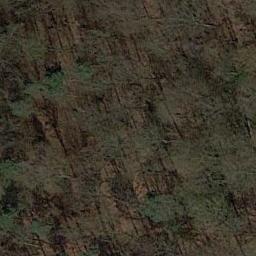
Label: forest